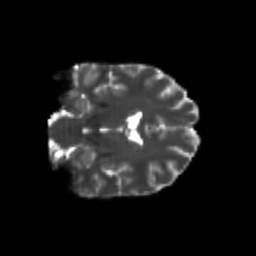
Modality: T2w
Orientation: coronal
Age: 26
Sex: female
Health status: healthy
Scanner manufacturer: philips
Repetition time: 7.391 s
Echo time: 0.08599 s